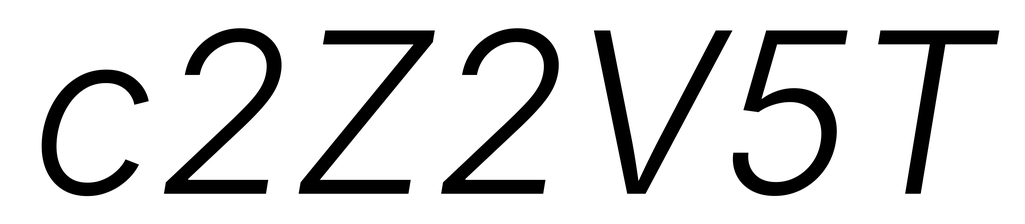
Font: Inter-Italic_Light_Italic